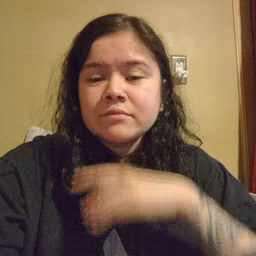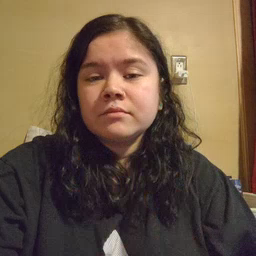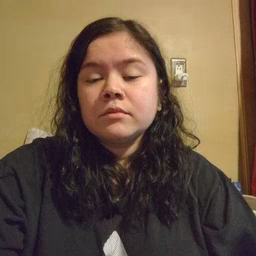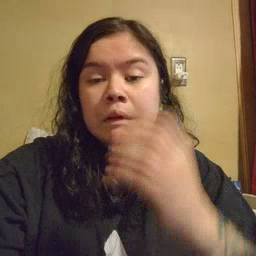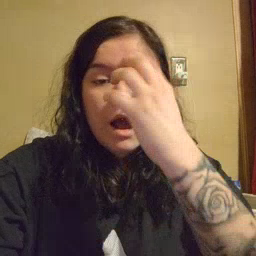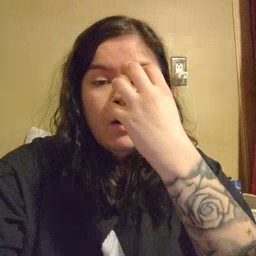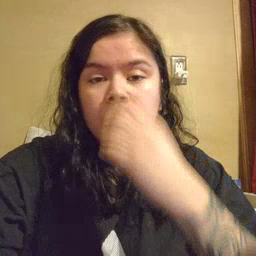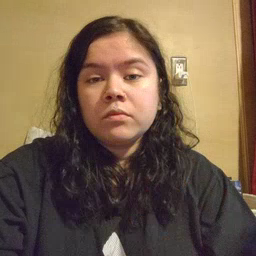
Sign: clown